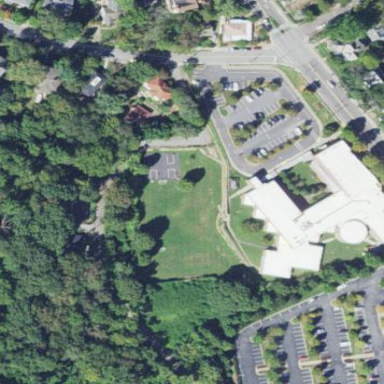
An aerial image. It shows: School building or complex.